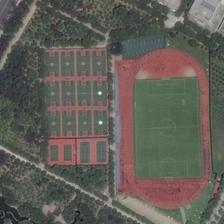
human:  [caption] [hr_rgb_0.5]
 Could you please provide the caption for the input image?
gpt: a playground with many kinds of sports fields is surrounded by many green plants and several buildings .

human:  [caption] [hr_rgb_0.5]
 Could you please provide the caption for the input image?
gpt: a playground with two tennis courts and many basketball fields next to it is surrounded by many small green plants and several buildings .

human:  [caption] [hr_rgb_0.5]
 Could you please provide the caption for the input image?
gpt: several buildings and many green plants are around a playground and three rows of basketball fields and two tennis courts .

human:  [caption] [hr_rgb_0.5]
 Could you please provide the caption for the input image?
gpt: the rectangular area sits next to the road consists of a football field, some tennis and basketball courts and is full of green plants .

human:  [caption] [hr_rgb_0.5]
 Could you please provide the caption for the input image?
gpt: a playground with many kinds of sports fields is surrounded by many green plants and several buildings .